Question: I have set a bookmark which has '-adult' word to search query, so that inappropriate results won't show up. Now, how do I hide '-adult' present in the search box?
Example:

My idea so far:
To use CSS to hide it then make another textbox to be seen, then add a few event handlers to sync the real search box with my fake search box.
> comments by @wOxxOmthat's tricky to implement I suppose since google uses ajax and
events, but probably it'll be possible to set a document
which will hide the stuff in the search box before it's shown
If the above method is not possible, then please suggest alternative for solving this problem.
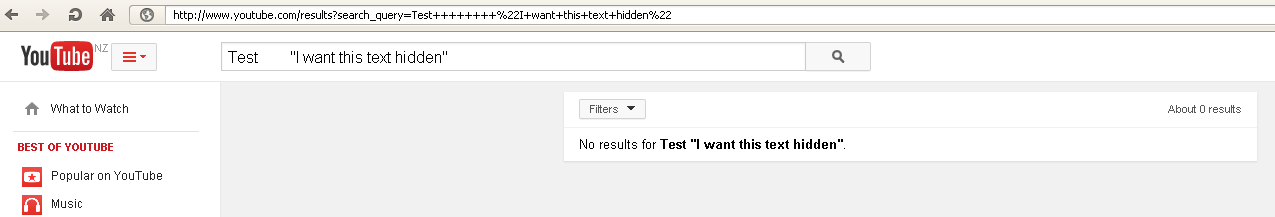
Answer: Remove '-adult' from the field and append it on the button click event. Example:
'''
var keywordInput = $('input[name="-adult"]');
$('input[name="SearchButton"]').click(function() {
window.location = 'http://example.com?kwd=' + encodeURIComponent(keywordInput.val());
});
'''